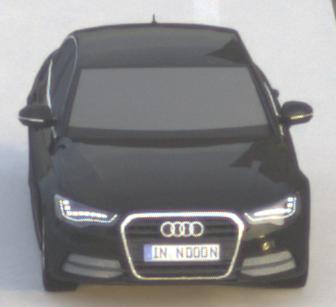
Make: Audi
Model: A6 2.0 TFSI
Detailed model: A6 (C7) Limousine
Model produced from: 2011/10
Model produced until: 2014/09
Doors: 4
Color: black
Road condition: dry road
Daytime: sunrise or sunset
Contrast: low contrast